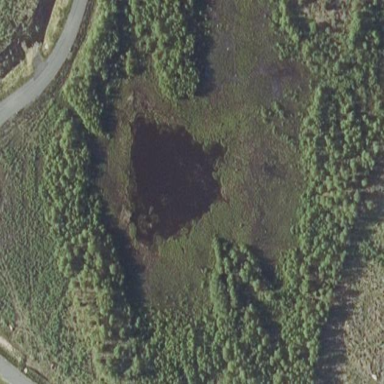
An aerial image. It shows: Bog wetland.